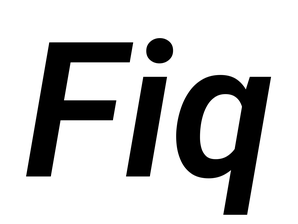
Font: Roboto-Italic_SemiBold_Italic